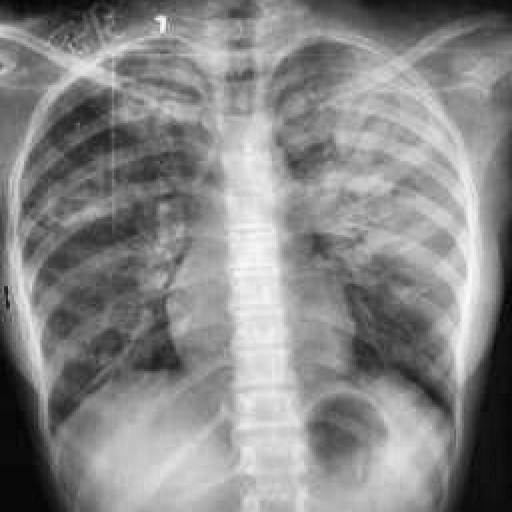
Finding: TUBERCULOSIS